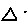
Label: triangle